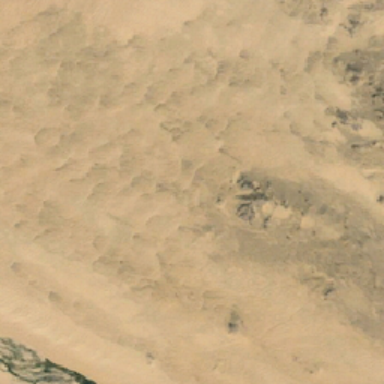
The stony bulges looks like the yellow sacles in this stretch of desert with a dried out pond .